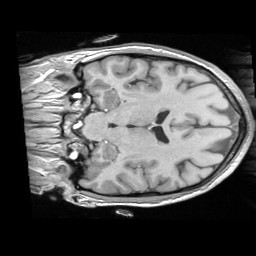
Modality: T1w
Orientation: coronal